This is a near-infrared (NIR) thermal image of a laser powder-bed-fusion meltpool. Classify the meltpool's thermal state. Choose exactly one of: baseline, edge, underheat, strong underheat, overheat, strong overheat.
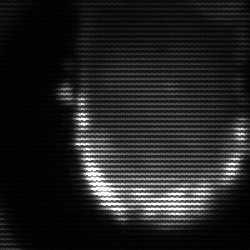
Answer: baseline